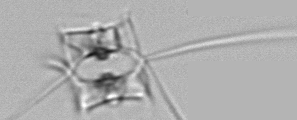
Label: Chaetoceros_didymus